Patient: sex F, age 80
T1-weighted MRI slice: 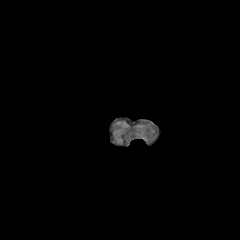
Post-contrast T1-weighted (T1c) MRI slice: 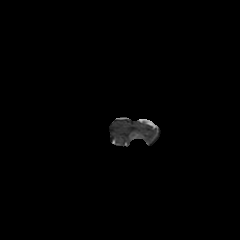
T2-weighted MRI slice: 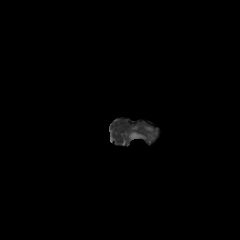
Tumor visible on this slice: yes
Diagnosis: Glioblastoma, IDH-wildtype
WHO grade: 4